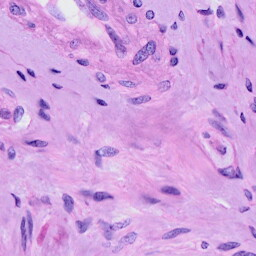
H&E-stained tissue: Cervix